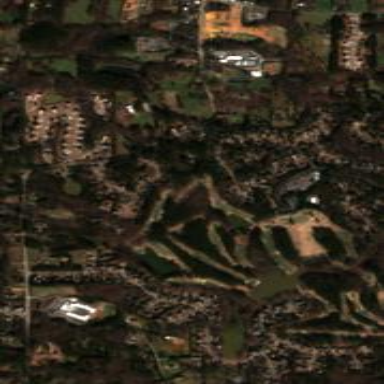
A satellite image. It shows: Golf course surrounded by greenery.